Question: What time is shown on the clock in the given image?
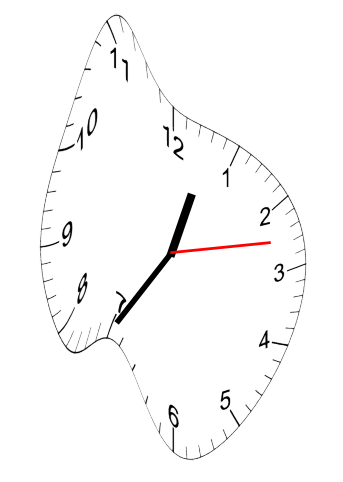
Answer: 12:35:13